Field crop: maize
Growth stage: 1
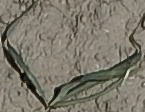
Species: sorghum